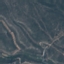
Land use / land cover: HerbaceousVegetation